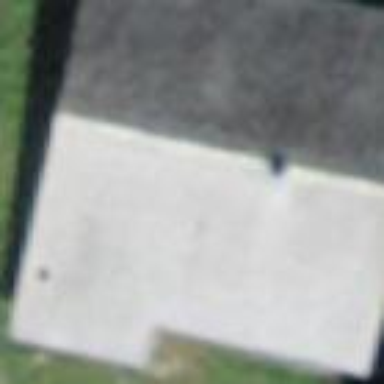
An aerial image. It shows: Cabin.